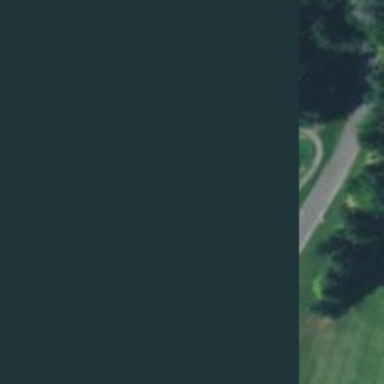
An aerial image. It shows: Pathway for golfing.